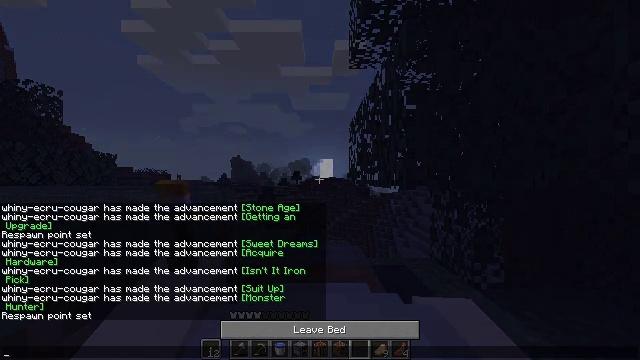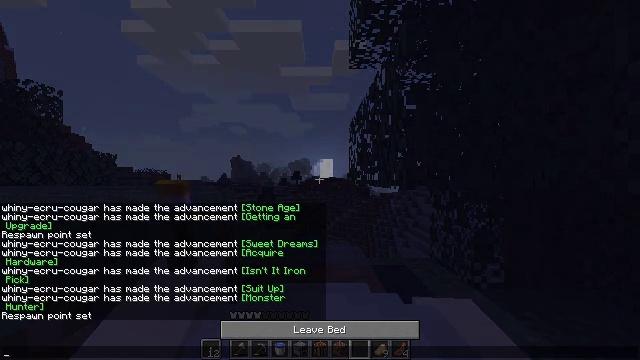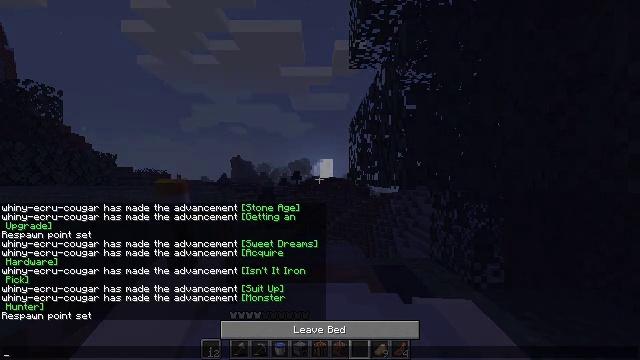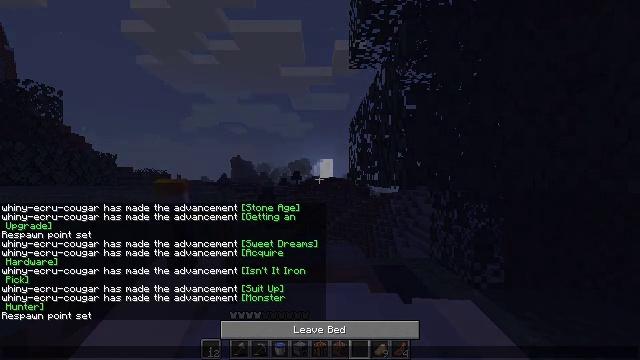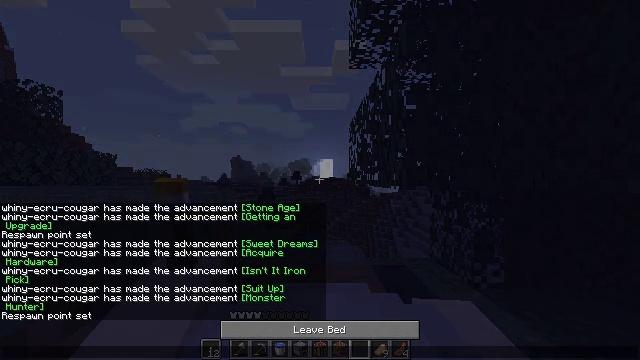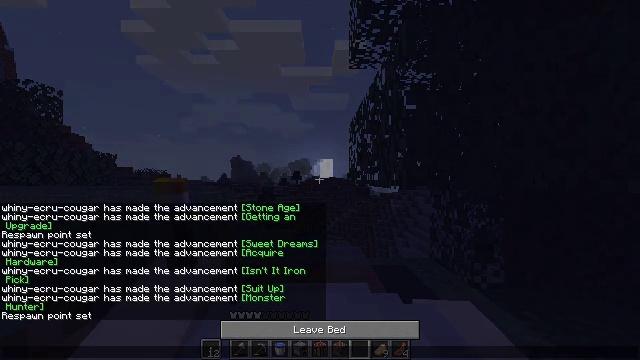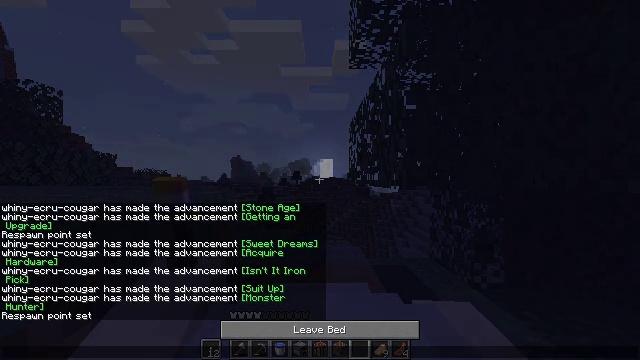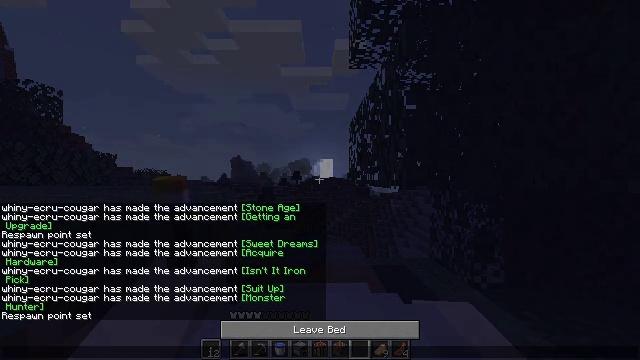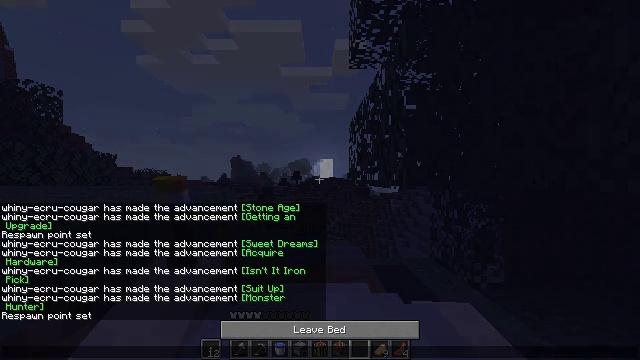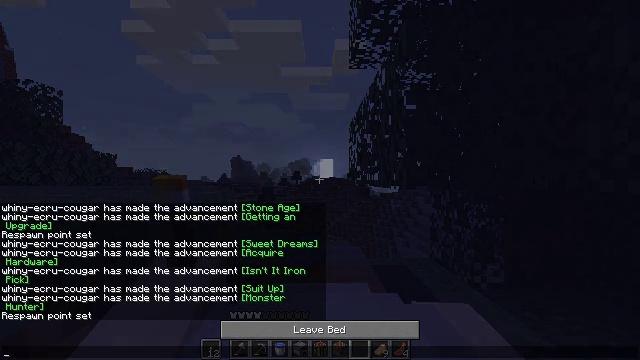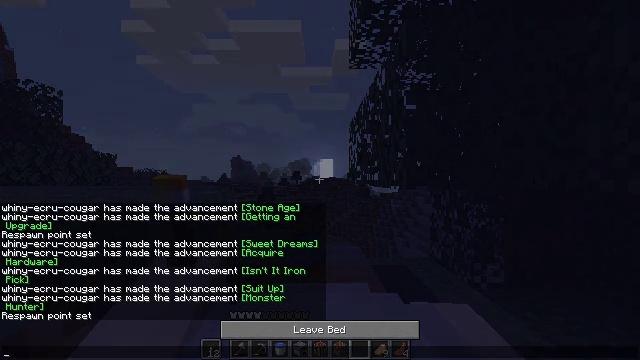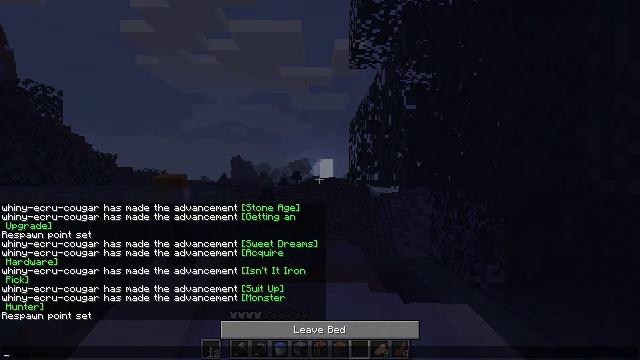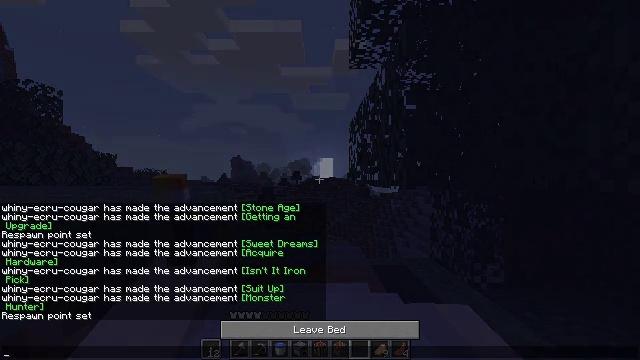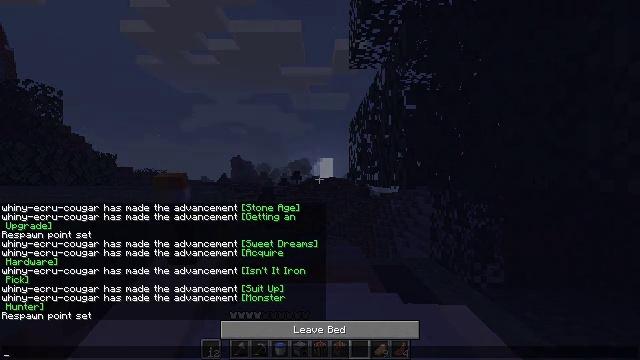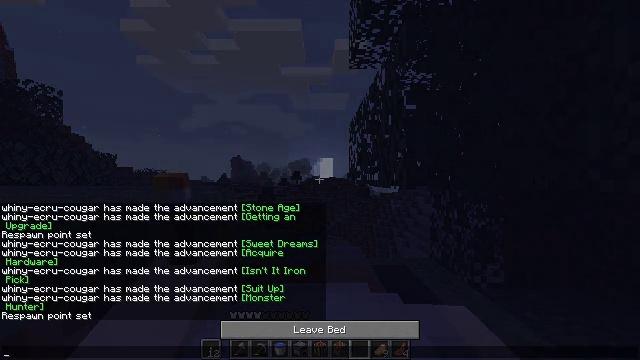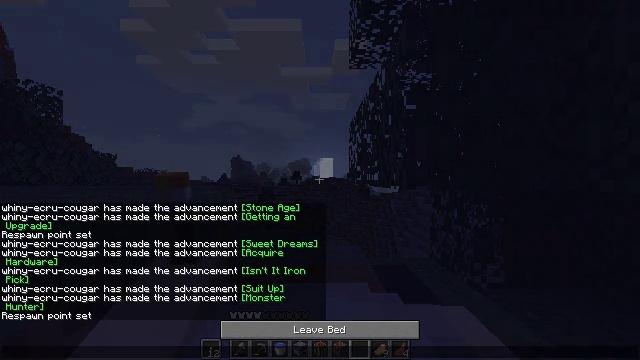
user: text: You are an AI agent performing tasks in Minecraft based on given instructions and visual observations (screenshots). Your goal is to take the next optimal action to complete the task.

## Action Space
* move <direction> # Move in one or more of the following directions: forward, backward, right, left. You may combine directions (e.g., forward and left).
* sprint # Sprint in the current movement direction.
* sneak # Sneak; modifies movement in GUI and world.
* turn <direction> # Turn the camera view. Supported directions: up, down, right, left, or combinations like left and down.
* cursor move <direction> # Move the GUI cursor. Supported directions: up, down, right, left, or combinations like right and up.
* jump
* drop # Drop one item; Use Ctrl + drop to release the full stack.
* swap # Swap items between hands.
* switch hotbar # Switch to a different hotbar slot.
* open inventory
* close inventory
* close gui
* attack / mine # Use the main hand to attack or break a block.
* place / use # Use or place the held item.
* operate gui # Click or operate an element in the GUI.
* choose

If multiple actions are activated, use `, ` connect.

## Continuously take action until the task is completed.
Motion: motion action
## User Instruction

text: Attack the black bed to recycle it.
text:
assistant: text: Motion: no_op
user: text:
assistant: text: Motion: no_op
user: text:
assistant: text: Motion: no_op
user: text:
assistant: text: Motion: no_op
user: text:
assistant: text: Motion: no_op
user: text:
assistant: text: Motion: no_op
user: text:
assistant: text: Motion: no_op
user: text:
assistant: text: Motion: no_op
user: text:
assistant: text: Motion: no_op
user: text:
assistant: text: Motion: no_op
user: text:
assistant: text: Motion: no_op
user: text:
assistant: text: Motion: no_op
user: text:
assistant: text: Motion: no_op
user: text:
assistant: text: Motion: no_op
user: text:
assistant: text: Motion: no_op
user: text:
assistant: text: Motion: no_op
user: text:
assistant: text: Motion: no_op
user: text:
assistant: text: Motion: no_op
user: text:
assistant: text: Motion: no_op
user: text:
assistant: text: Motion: no_op
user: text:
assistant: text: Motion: no_op
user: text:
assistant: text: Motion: no_op
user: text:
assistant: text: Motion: no_op
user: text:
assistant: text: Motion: no_op
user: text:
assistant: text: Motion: no_op
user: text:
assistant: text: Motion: no_op
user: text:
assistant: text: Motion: no_op
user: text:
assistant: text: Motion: no_op
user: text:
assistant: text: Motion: no_op
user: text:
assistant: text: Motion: no_op